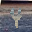
Label: 4